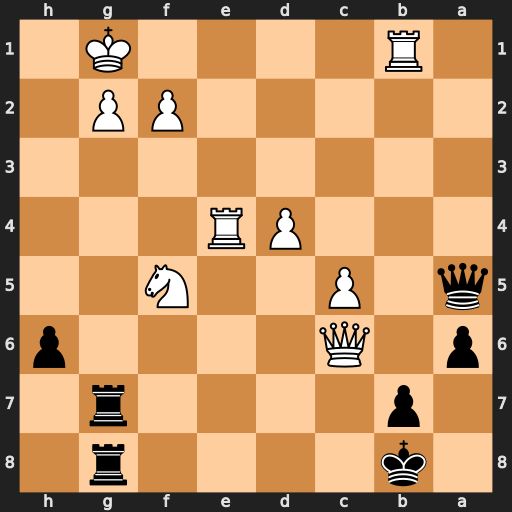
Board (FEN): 1k4r1/1p4r1/p1Q4p/q1P2N2/3PR3/8/5PP1/1R4K1
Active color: b
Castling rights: -
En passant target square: -
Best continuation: Rxg2+ Kh1 Rg1+ Rxg1 Rxg1+